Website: home-depot
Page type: customer-info-address
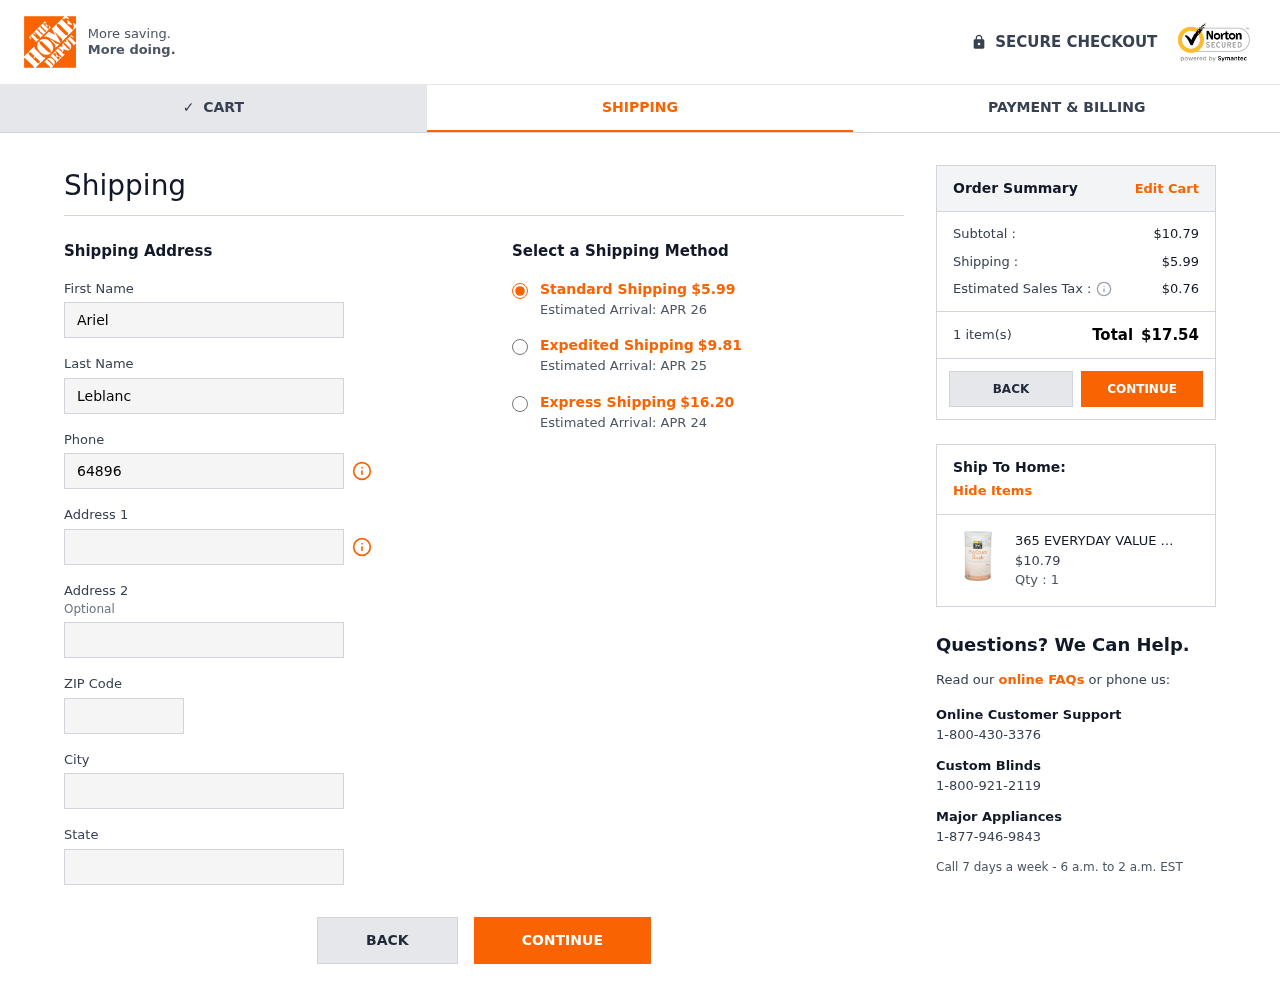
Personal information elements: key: PII_CITY
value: Lake Jennifer
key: PII_FIRSTNAME
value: Ariel
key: PII_LASTNAME
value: Leblanc
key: PII_PHONE
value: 6489687932
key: PII_POSTCODE
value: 13182
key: PII_STATE
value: Indiana
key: PII_STREET
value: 4649 Michelle Well Apt. 099
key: PII_STREET2
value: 0771 Newton Burgs
Product elements: key: PRODUCT1_NAME
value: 365 EVERYDAY VALUE Psyllium Powder Husk, 12 OZ
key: PRODUCT1_PRICE
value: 10.79
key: PRODUCT1_QUANTITY
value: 1
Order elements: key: ORDER_SHIPPING_COST
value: $5.99
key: ORDER_DELIVERY_DATE
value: Estimated Arrival: APR 26
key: ORDER_SHIPPING_COST_EXPEDITED
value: $9.81
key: ORDER_DELIVERY_DATE_EXPEDITED
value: Estimated Arrival: APR 25
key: ORDER_SHIPPING_COST_EXPRESS
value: $16.20
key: ORDER_DELIVERY_DATE_EXPRESS
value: Estimated Arrival: APR 24
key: ORDER_SUBTOTAL
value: $10.79
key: ORDER_TAX
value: $0.76
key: ORDER_NUM_ITEMS
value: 1 item(s)
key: ORDER_TOTAL
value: $17.54